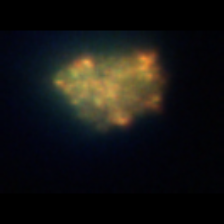
Taxon: Unknown_detritus
Group: Unknown